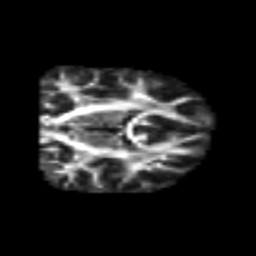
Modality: FA
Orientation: coronal
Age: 25
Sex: male
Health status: healthy